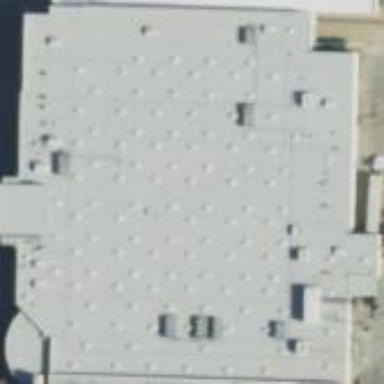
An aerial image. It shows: Flat-roofed commercial building housing supermarket.